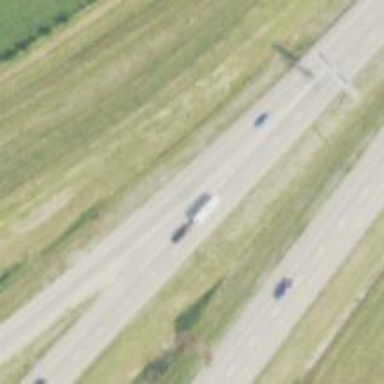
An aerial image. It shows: Asphalt motorway link.